Aerial crown-view tile of a tropical tree (Barro Colorado Island, Panama), acquired 20250512:
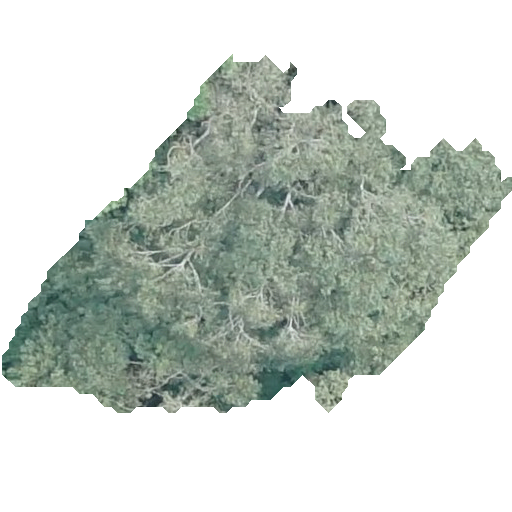
Species: Luehea seemannii
GBIF accepted scientific name: Luehea seemannii
Crown area: 156.993 m²